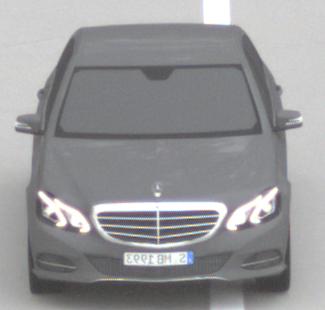
Make: Mercedes-Benz
Model: E 200
Detailed model: E-Class (212) Limousine
Model produced from: 2013/04
Model produced until: 2015/10
Doors: 4
Color: gray
Road condition: dry road
Daytime: morning or afternoon
Contrast: low contrast